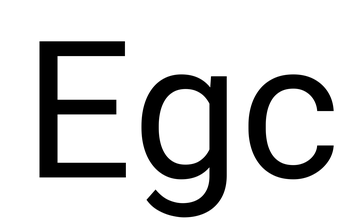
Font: Roboto_Regular